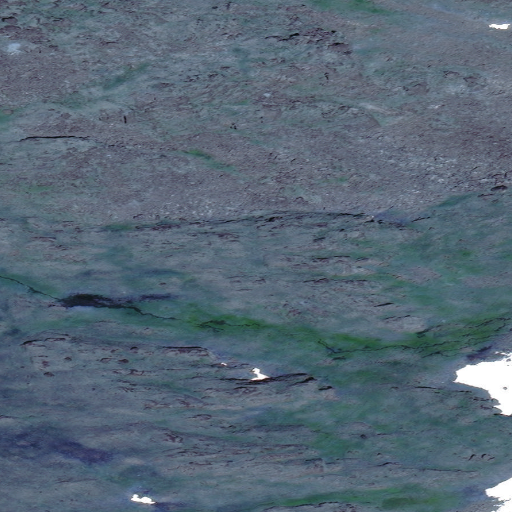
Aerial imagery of gap in Alaska named Portage Pass containing only unknown